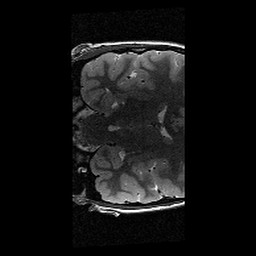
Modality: T2w
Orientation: coronal
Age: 10
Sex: female
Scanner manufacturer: siemens
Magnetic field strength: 3 T
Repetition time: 9.23 s
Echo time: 0.067 s